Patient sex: M
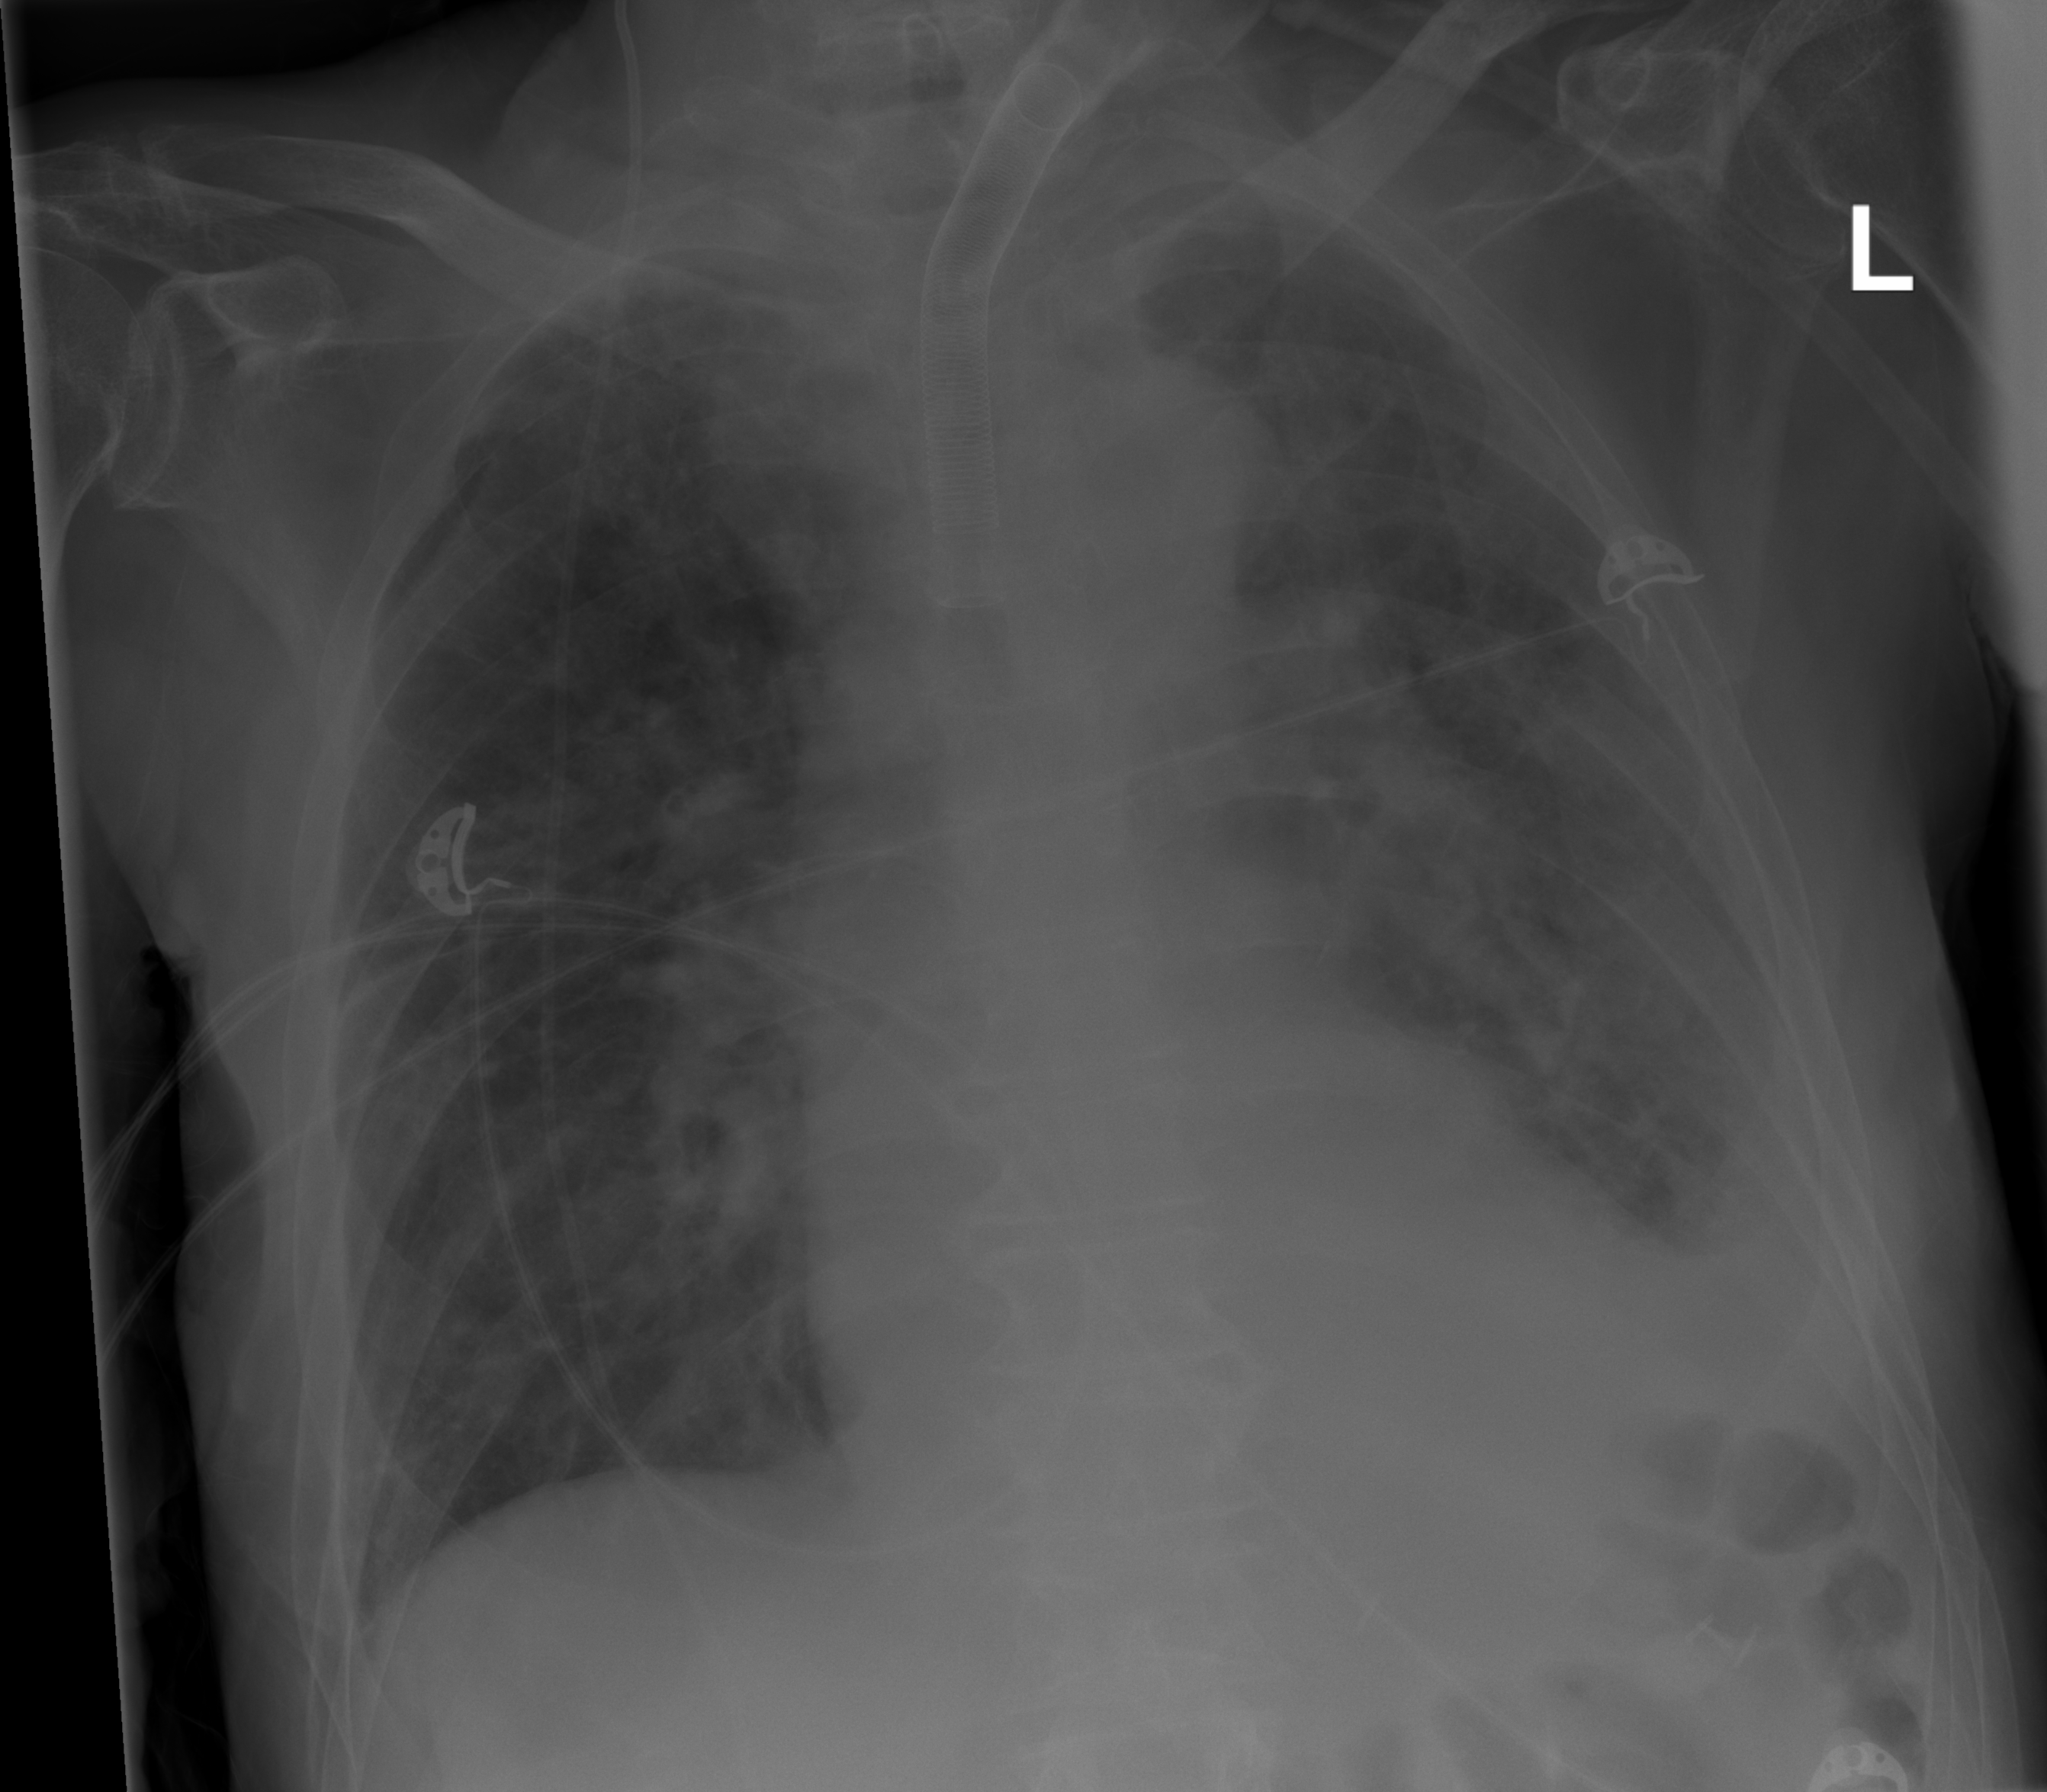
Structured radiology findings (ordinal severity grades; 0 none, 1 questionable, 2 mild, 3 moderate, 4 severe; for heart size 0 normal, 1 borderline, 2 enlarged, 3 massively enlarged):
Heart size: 0
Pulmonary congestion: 2
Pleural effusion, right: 0
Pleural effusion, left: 2
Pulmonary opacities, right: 2
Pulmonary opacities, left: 2
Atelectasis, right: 0
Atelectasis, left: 2